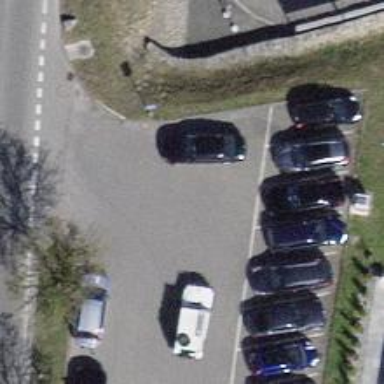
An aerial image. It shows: Road serving as parking aisle.